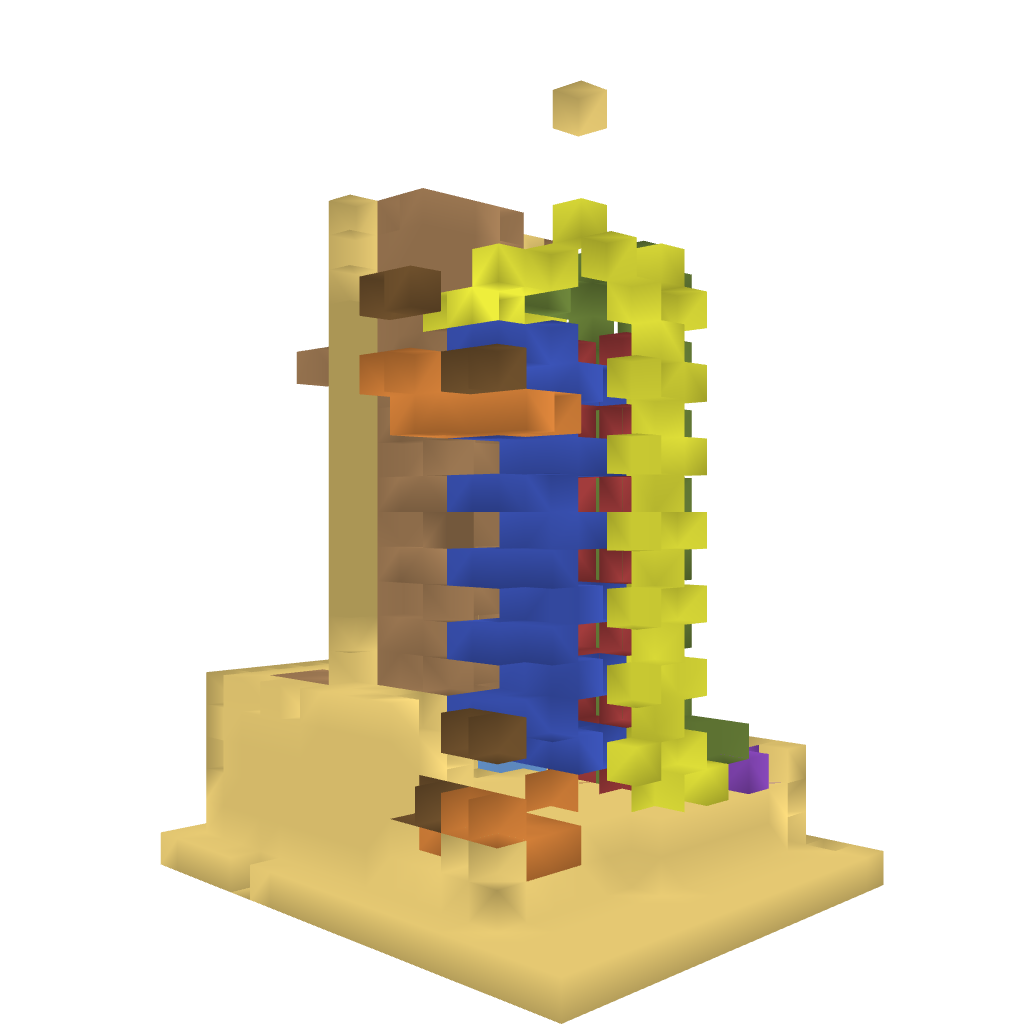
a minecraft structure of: hight speed 100% working elevator bad low quality